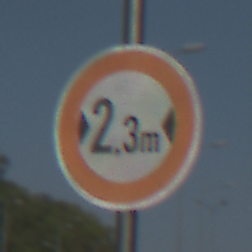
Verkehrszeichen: TatsaechlicheBreite2Komma3
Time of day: MorningAfternoon
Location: Outdoor (Suburban)
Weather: Clear
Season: NotSpecified
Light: Natural